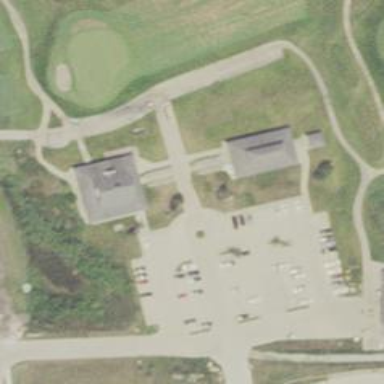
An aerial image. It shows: Footway that serves as golf path.